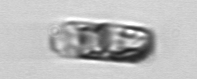
Label: Guinardia_delicatula